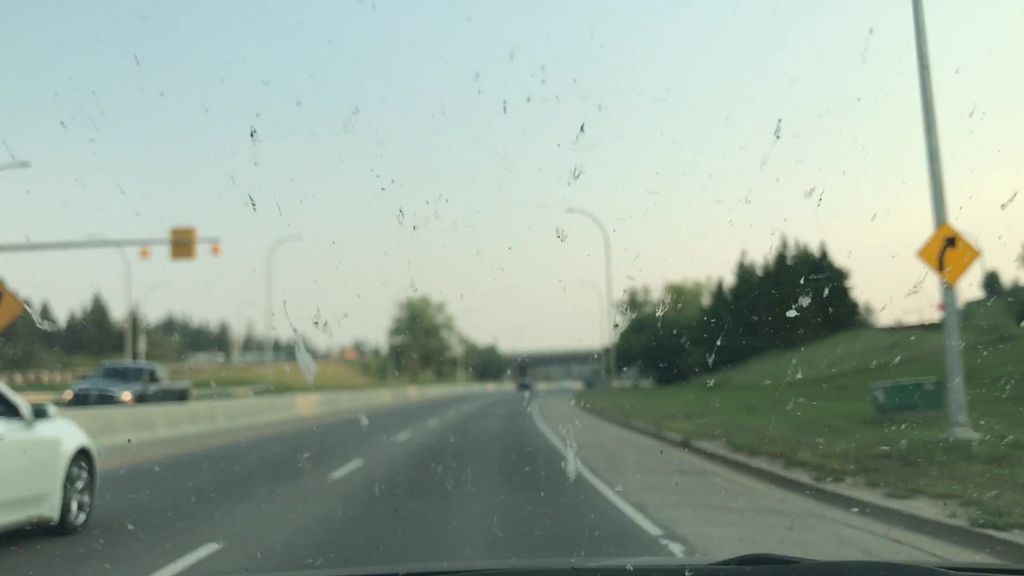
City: edmonton